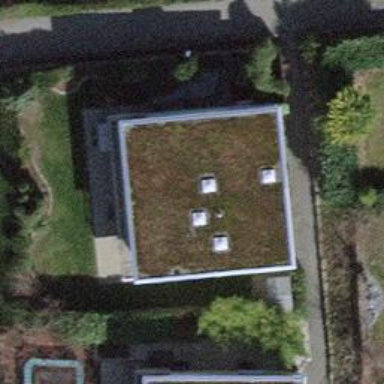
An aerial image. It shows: Detached building with flat roof.